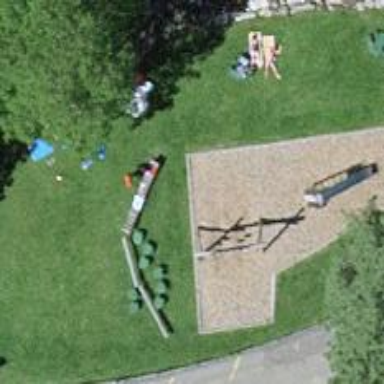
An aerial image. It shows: Playground with swings.